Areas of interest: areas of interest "Scenic Spot"
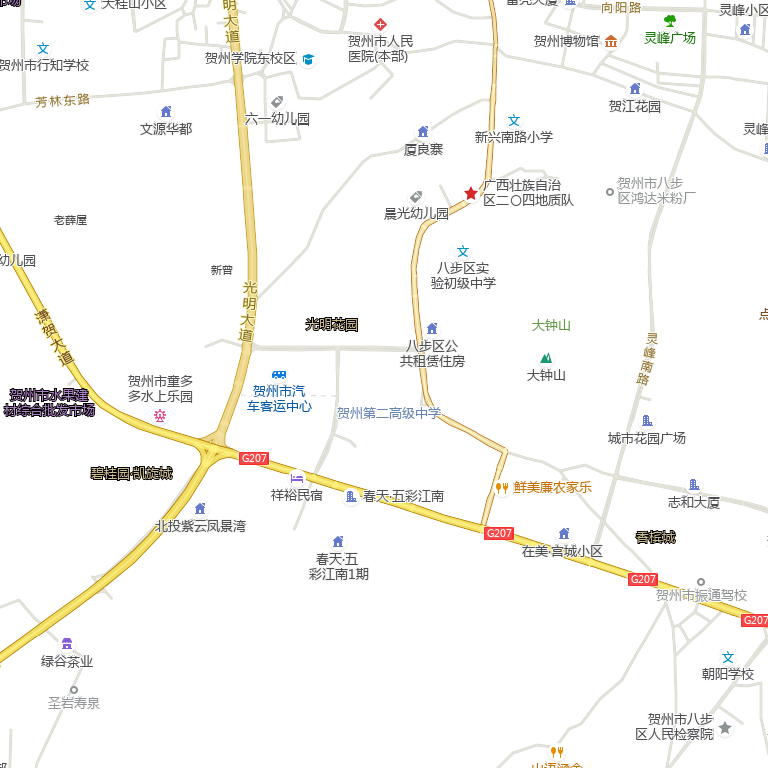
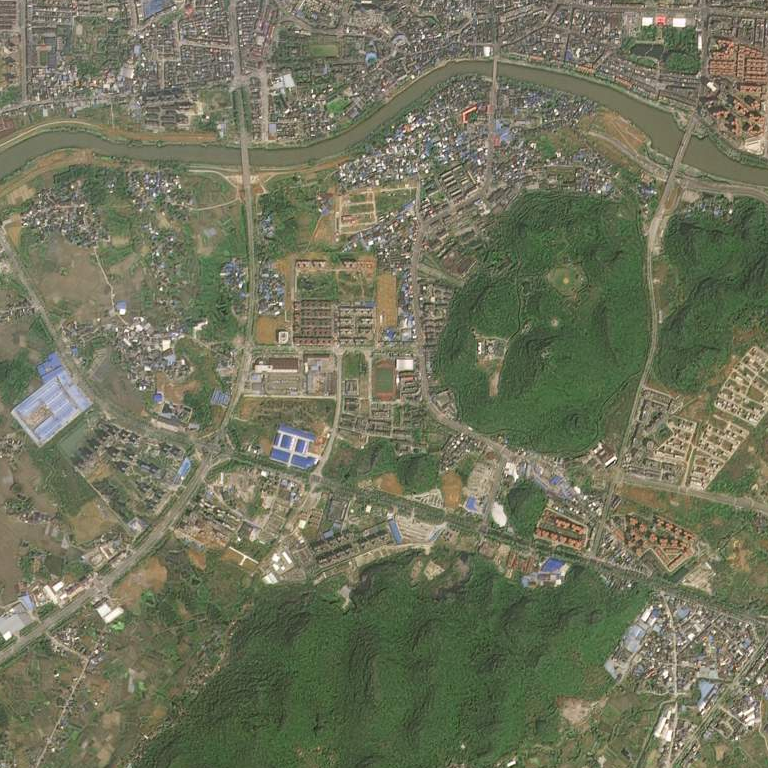